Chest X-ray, AP view. Patient: 72 years old, sex M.
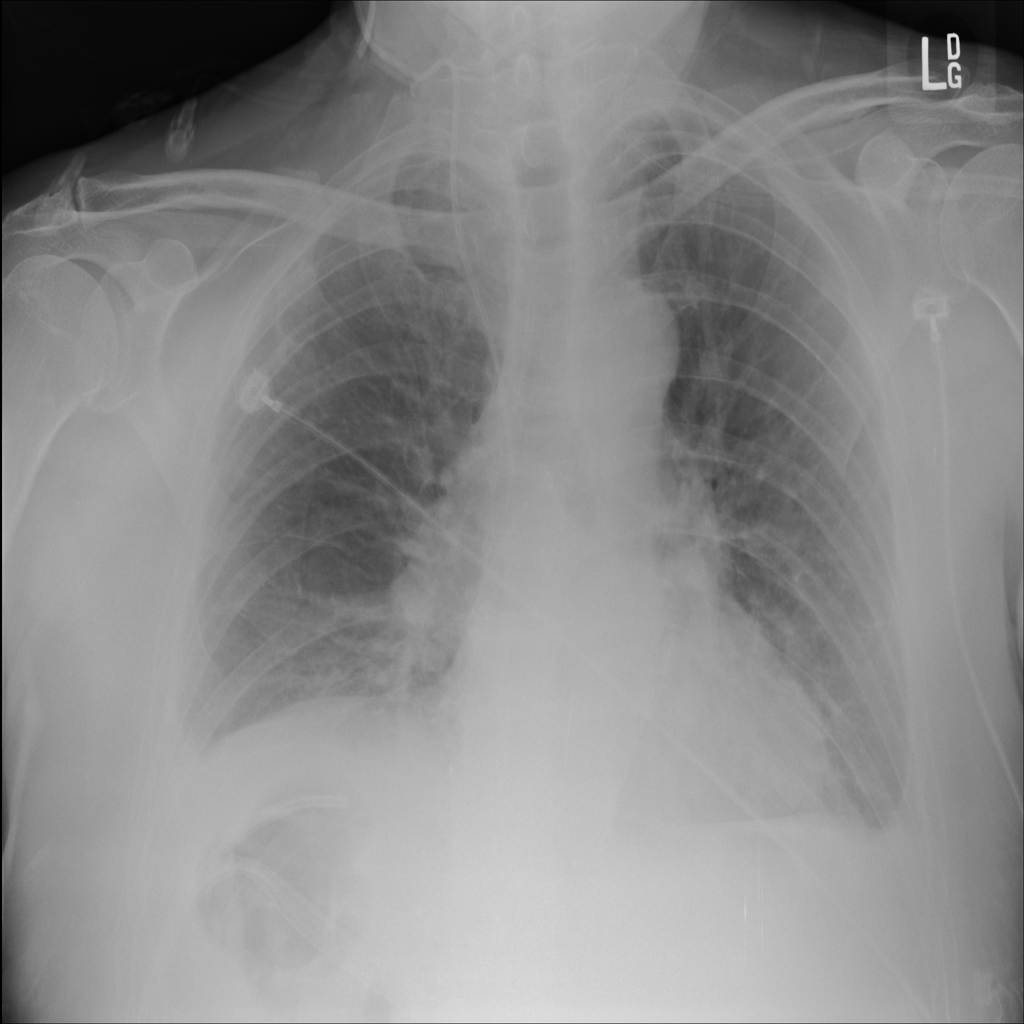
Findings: Infiltration